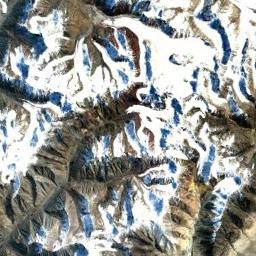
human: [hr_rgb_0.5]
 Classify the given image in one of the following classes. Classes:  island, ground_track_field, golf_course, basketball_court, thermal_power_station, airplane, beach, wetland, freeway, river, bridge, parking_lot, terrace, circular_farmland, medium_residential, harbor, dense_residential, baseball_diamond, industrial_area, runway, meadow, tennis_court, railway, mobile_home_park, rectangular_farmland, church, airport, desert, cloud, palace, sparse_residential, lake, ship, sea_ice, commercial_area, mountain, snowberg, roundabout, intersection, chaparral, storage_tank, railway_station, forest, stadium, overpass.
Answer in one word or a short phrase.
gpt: snowberg